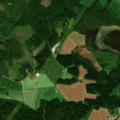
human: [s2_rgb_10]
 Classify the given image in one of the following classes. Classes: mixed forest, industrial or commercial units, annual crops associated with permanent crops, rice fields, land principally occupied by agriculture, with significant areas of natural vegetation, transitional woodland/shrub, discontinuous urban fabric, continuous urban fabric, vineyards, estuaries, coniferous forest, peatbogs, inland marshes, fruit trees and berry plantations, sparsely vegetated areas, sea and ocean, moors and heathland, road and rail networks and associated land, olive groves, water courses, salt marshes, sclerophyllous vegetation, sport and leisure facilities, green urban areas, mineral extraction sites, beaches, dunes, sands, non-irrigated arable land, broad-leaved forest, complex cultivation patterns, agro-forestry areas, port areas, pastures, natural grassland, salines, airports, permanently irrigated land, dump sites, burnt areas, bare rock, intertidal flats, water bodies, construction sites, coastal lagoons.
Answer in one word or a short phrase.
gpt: non-irrigated arable land, land principally occupied by agriculture, with significant areas of natural vegetation, mixed forest, transitional woodland/shrub, water bodies